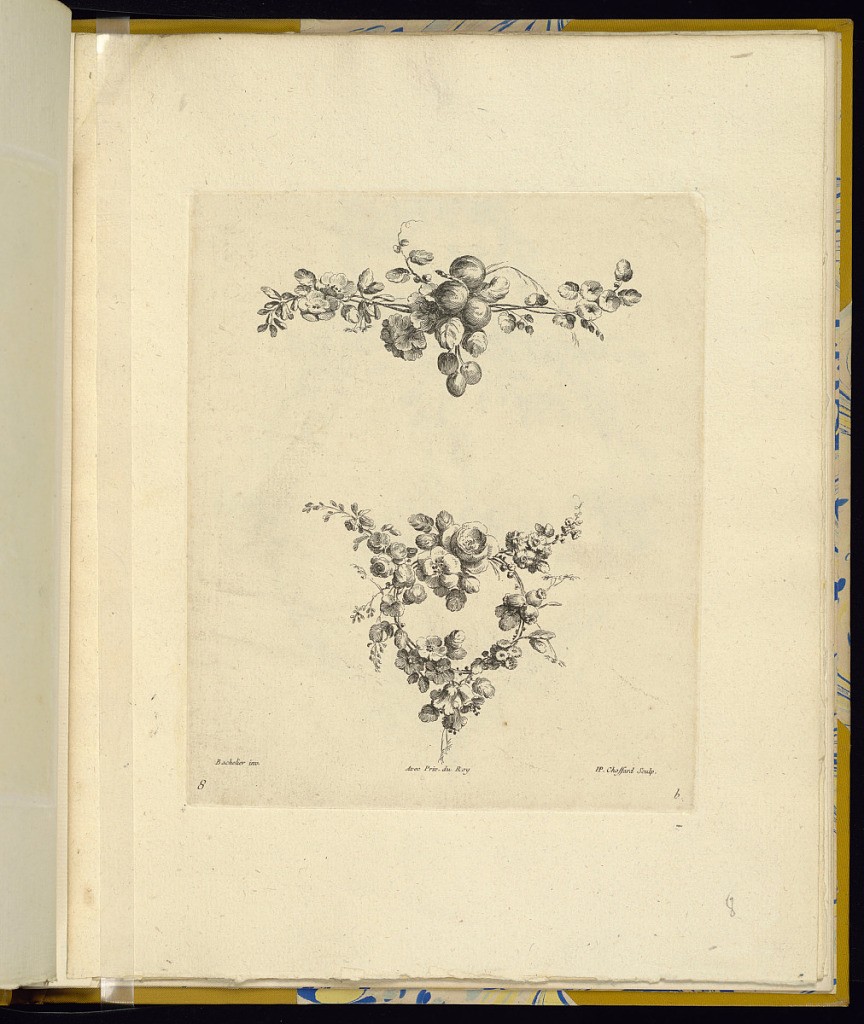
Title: Two Tailpieces or Fleurons
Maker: Jean-Jacques Bachelier, French, 1724 - 1806
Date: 1762
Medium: Etching on laid paper
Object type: Print
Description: Second plate from the second series of tailpieces and fleurons originally designed for the 1755-1759 four-volume edition of the Fables de La Fontaine. Two fleurons or tailpieces, one above the other, made of flowers, leaves and branches. The plate is numbered and signed.